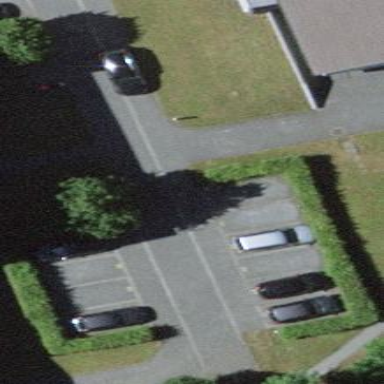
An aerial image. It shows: Parking area with asphalt surface.